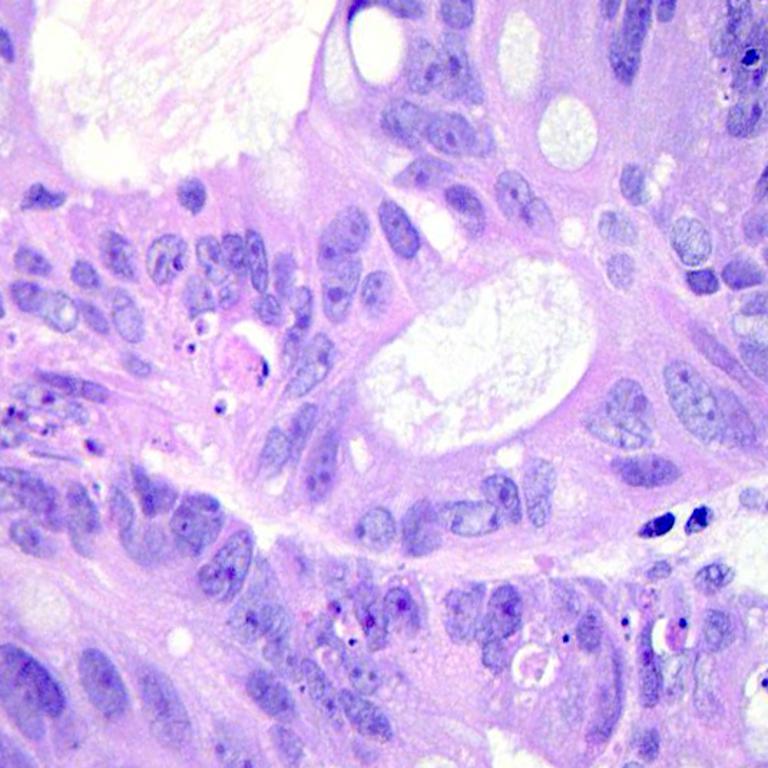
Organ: colon
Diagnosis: adenocarcinomas